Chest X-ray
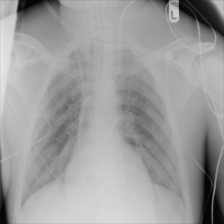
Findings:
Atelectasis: negative
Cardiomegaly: negative
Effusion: negative
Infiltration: negative
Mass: negative
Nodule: negative
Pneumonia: negative
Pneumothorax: negative
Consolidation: negative
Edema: negative
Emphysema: negative
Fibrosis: negative
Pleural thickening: negative
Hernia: negative